Question: well, I just setup NGINX and now its working.
As my BackEnd WebServer under NGINX I have Python Tornado running:
I only use NGINX for allow big uploads (large-sized), so one of my URL (for upload) is served on NGINX and the rest of URLs are served by Tornado.
I use Sessions provided by Tornado (running at 'http://localhost:8080/'), and NGINX is running at 'http://localhost:8888/';
Well this is my 'nginx' config file:
'''
location /images/upload {
upload_pass /after_upload;
.....
.....
.....
}
location /after_upload {
proxy_pass http://localhost:8080/v1/upload/;
}
'''
As you see, there aren't anything about authentication on 'NGINX'.
URL for 'proxy_pass' requiere a session valid (provided by 'Tornado')
This is scheme of the system is the following:

When users log in the system, system create a Tornado ('tornado sessions') 'session' in server and in user's Browser, so I need pass authentication to 'NGINX' and continue this authentication process again in Tornado Service.
How I change NginX for authenticate against Tornado?
Thanks in advance
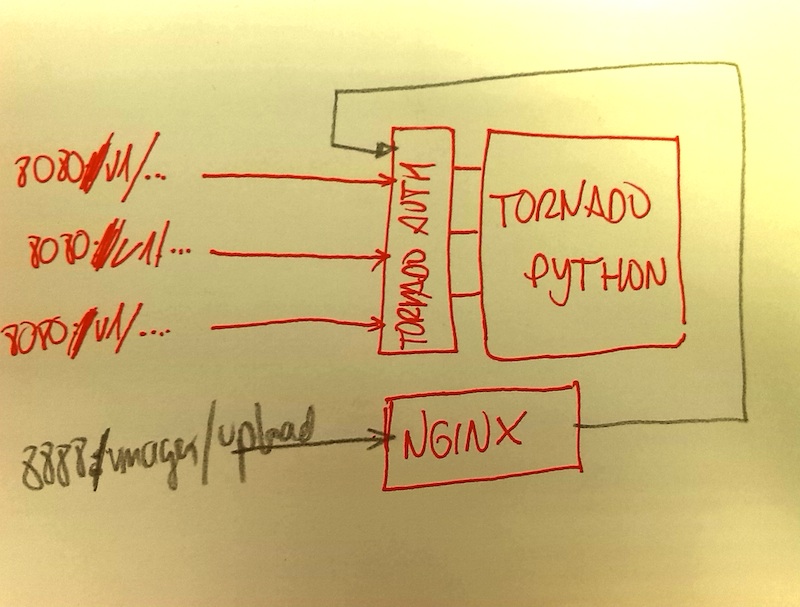
Answer: Well, Nginx works as a Proxy, therefore is not necessary make changes in Tornado or in your application. For my application I just add rewrites from NGINX urls towards Tornado urls. So this includes all traffic (auth, etc.) and all HTTP structures like if you were working in Tornado.
'''
server {
listen 8888; ## listen for ipv4
server_name localhost;
access_log /var/log/nginx/localhost.access.log;
client_max_body_size 100000M;
location / {
#Real Location URL for Tornado.
proxy_pass http://localhost:8080/;
}
}
'''
Key is , where every requests for 8888 port are passed to 8080 port in localhost.
Everything is passed to Tornado BackEnd from Nginx.